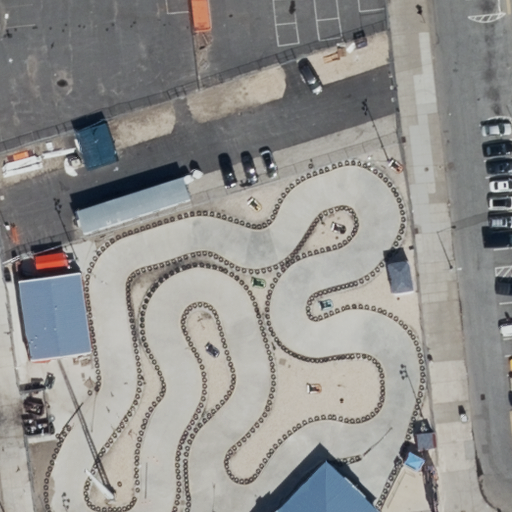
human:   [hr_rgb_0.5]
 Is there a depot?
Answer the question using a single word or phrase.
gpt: no

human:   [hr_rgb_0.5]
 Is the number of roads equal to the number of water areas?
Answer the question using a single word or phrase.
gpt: no

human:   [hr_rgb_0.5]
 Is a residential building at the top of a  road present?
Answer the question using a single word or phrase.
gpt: yes

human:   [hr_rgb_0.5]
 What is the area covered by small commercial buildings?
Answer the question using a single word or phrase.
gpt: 0m2

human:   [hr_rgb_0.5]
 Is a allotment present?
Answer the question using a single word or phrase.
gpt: no

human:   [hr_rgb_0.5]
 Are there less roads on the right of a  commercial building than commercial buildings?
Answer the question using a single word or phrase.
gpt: no

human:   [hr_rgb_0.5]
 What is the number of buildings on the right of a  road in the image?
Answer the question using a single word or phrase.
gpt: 1

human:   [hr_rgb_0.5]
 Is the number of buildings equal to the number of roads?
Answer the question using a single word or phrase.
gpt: no

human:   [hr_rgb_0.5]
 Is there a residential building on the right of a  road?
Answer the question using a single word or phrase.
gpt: yes

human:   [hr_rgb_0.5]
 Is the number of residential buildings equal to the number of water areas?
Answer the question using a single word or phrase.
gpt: no

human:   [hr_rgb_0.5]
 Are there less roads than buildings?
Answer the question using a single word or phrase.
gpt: no

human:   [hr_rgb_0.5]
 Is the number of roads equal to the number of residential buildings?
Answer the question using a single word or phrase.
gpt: no

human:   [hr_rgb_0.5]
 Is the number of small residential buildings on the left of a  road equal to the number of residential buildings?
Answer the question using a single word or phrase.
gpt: no

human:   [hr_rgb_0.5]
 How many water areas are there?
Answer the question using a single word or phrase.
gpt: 0

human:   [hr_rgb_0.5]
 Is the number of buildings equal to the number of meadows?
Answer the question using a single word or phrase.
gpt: no

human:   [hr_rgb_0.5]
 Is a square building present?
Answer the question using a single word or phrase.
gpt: no

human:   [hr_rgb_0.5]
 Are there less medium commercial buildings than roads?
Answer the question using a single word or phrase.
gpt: yes

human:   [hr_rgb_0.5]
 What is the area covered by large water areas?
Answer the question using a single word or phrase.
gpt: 0m2

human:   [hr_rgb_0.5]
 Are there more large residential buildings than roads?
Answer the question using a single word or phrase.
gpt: no

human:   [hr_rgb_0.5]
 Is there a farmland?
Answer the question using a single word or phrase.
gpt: no

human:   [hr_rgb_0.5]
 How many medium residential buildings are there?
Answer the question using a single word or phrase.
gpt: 2

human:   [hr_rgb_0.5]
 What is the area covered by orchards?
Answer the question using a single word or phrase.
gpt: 0m2

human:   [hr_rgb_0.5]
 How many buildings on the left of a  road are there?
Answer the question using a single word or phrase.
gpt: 2

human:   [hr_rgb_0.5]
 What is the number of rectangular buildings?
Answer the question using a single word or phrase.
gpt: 2

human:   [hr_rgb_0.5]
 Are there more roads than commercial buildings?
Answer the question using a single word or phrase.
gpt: yes

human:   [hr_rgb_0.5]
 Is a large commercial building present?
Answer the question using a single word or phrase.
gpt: no

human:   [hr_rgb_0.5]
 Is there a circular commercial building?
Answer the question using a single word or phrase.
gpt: no

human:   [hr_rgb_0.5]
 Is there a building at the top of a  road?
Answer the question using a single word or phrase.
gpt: yes

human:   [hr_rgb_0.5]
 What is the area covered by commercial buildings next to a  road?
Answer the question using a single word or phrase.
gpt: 0m2

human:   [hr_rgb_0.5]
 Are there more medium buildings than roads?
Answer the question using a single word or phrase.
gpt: no

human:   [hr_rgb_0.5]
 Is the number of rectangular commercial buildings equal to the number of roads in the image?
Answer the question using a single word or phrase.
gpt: no

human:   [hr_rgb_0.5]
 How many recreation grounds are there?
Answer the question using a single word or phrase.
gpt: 0

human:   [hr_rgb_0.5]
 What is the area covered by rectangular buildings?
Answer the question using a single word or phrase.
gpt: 622m2

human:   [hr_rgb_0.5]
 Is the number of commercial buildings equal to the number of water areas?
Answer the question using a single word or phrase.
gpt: yes

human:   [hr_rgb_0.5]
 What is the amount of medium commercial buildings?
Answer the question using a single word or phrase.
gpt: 0

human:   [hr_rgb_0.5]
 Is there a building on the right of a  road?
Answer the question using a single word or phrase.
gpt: yes